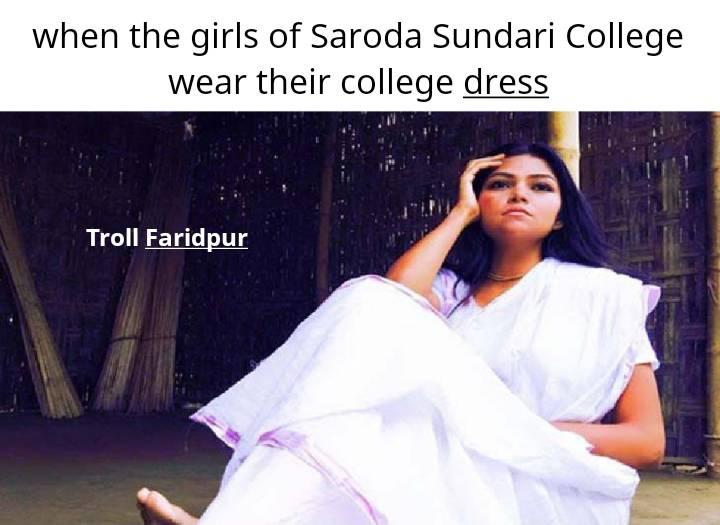
Caption: when the girls of saroda Sundari College wear their college dress
Label: non-hate